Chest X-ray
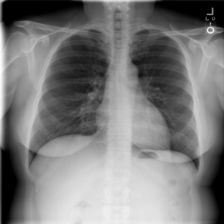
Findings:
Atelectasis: negative
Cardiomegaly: negative
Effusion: negative
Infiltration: negative
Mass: negative
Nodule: negative
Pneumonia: negative
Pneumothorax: negative
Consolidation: negative
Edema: negative
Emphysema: negative
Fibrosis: negative
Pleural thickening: negative
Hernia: negative